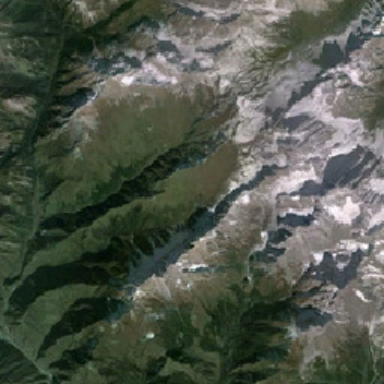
There is no snow in the brown mountains .